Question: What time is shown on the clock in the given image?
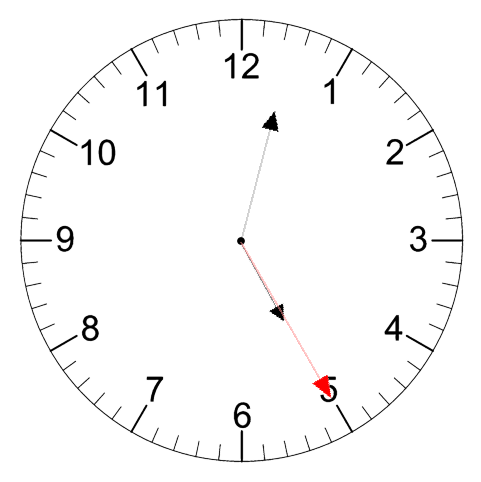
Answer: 05:02:25